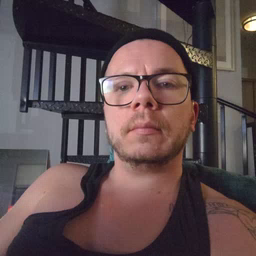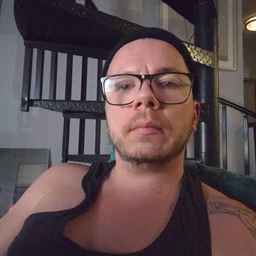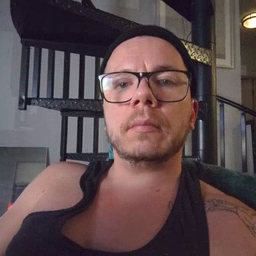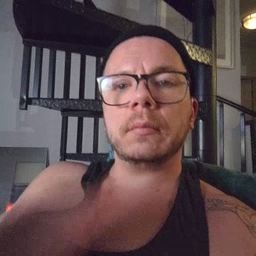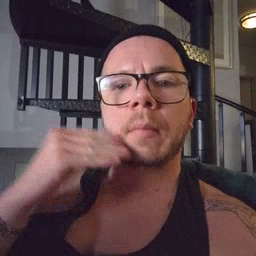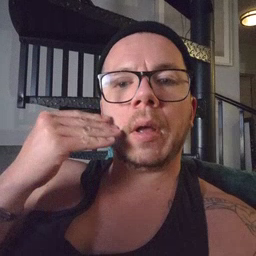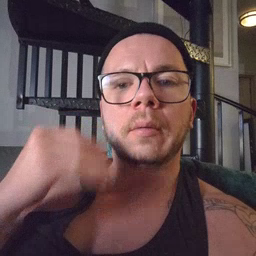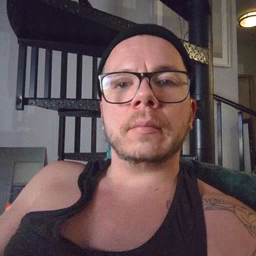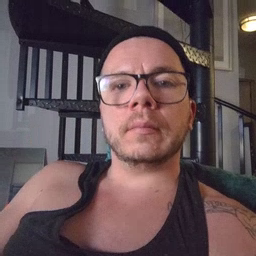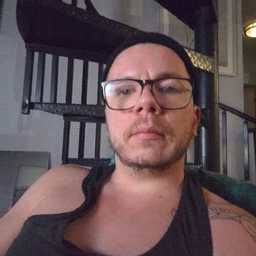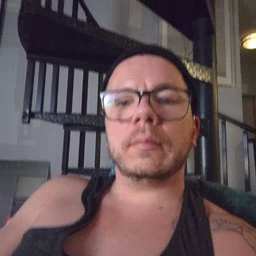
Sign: smile